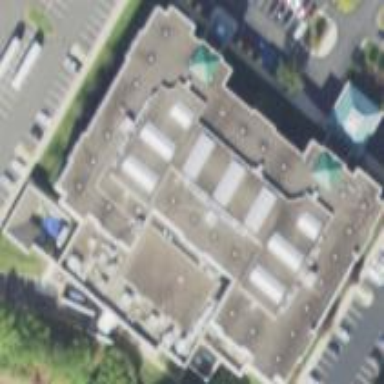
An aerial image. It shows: Hotel building.